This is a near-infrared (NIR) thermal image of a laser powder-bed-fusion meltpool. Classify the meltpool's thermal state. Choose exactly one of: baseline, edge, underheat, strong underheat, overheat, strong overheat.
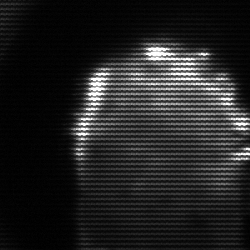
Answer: baseline